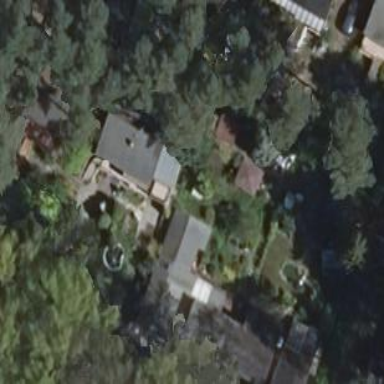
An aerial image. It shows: Bungalow.